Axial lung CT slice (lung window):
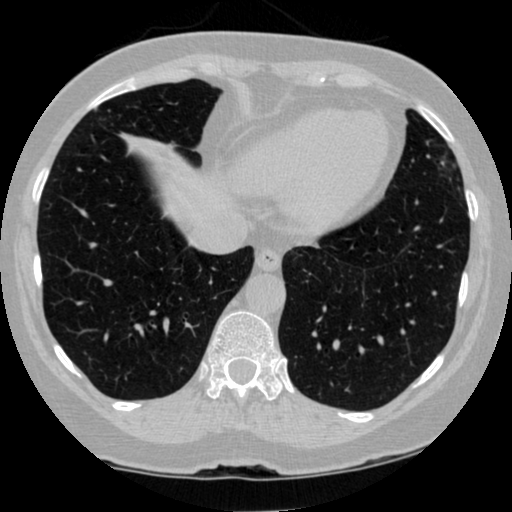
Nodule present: no